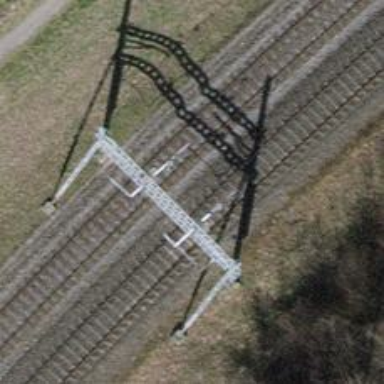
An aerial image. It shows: Solitary milestone along the railway.